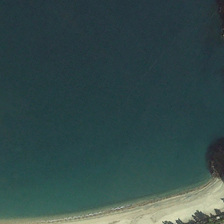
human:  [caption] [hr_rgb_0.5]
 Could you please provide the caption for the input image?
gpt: yellow beach is between a piece of blue ocean and some green trees .

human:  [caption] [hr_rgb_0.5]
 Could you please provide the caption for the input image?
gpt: yellow beach is between a piece of blue ocean and some green trees .

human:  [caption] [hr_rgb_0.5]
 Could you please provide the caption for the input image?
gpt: yellow beach is between a piece of blue ocean and some green trees .

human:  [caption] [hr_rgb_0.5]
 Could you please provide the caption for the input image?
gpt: yellow beach is between a piece of blue ocean and some green trees .

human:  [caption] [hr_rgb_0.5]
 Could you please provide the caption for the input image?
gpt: yellow beach is between a piece of blue ocean and some green trees .